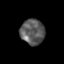
Tissue: prostate
Cell type: T cells
Senescence score: 0.3338
Nuclear area (px): 600
Mean DAPI intensity: 91.368